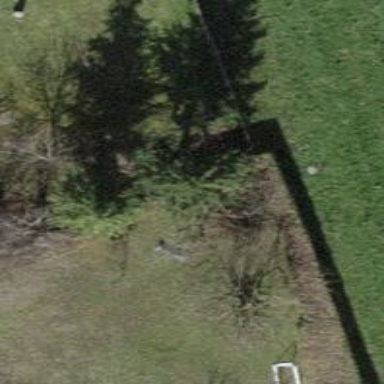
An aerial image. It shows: Hedge acting as barrier.